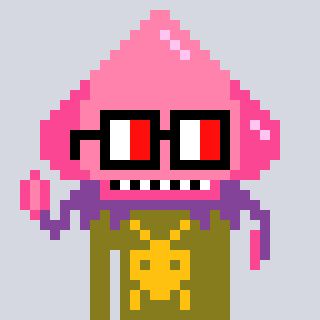
a pixel art character with square glasses with black frames and red eyes, a squid-shaped head and a gunk-colored body on a cool background